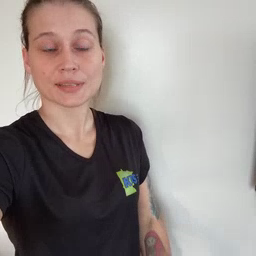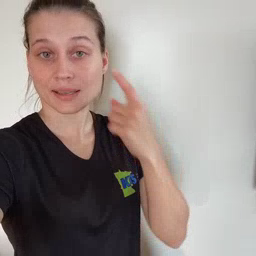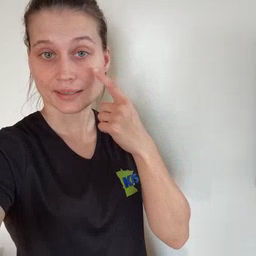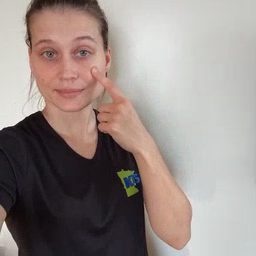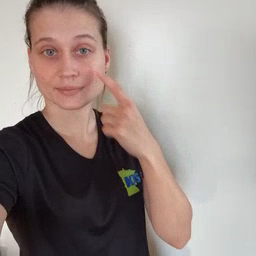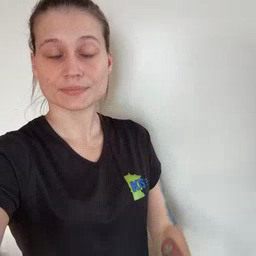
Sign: eye